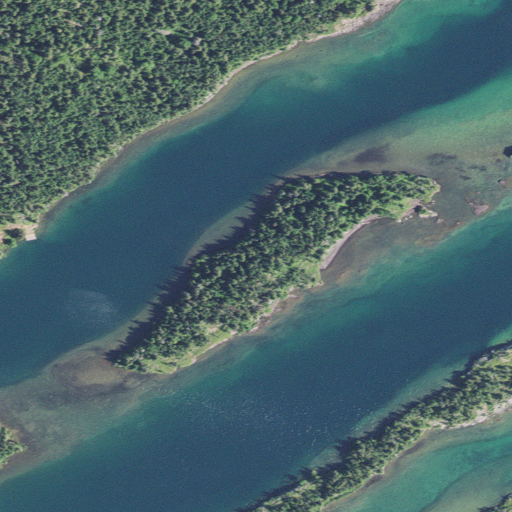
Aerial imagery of island in Michigan named Merritt Island containing open water, evergreen forest, barren land, herbaceous wetlands, woody wetlands, and mixed forest